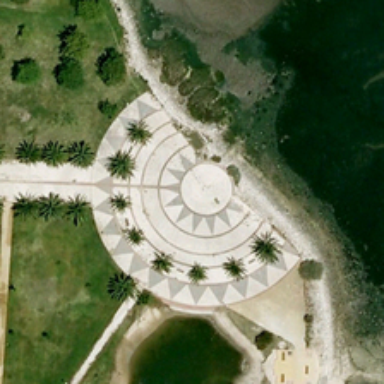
Many green trees are around a semi-circle square near a river .